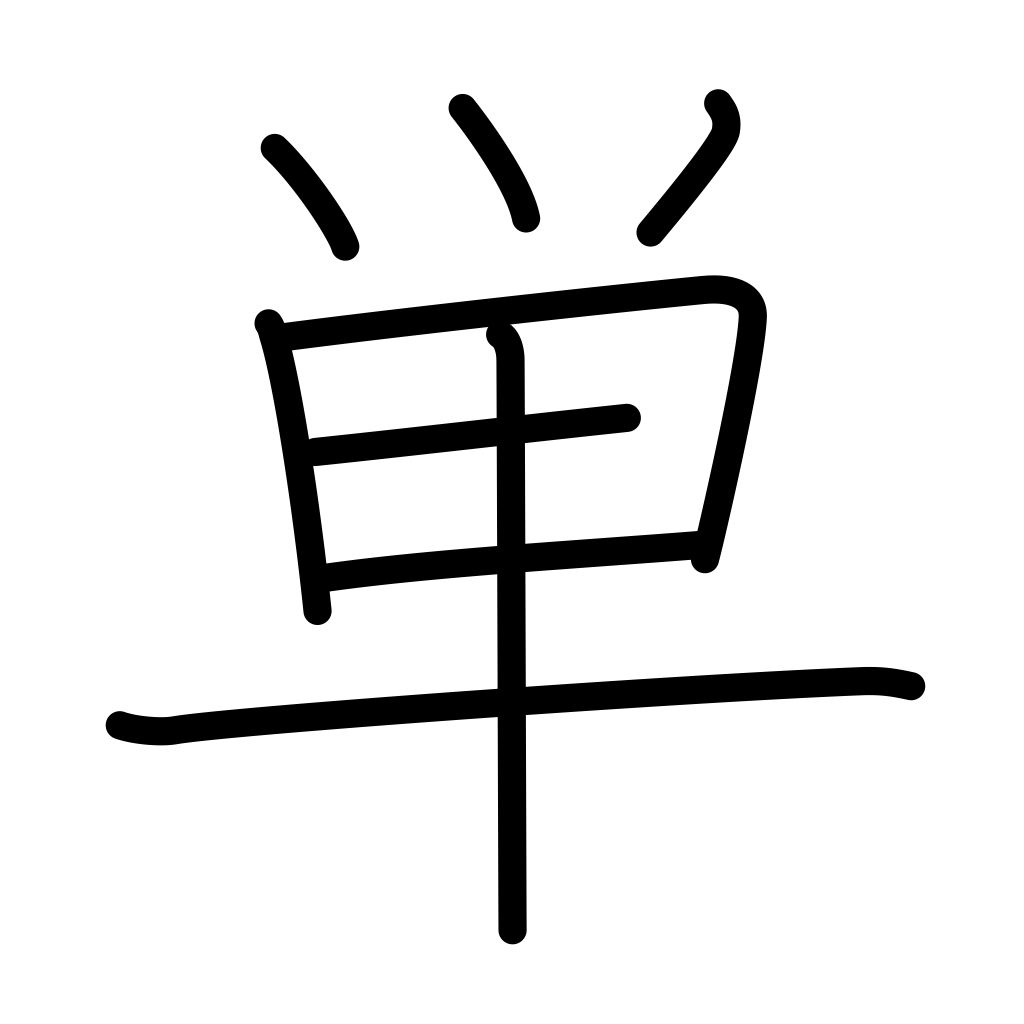
Meaning: simple, one, single, merely